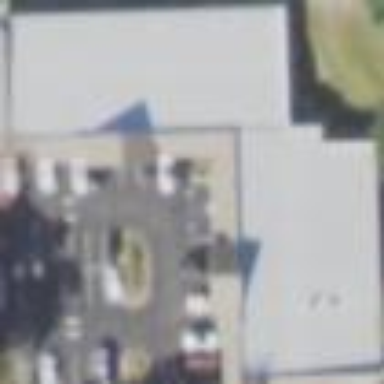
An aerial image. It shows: Commercial building.